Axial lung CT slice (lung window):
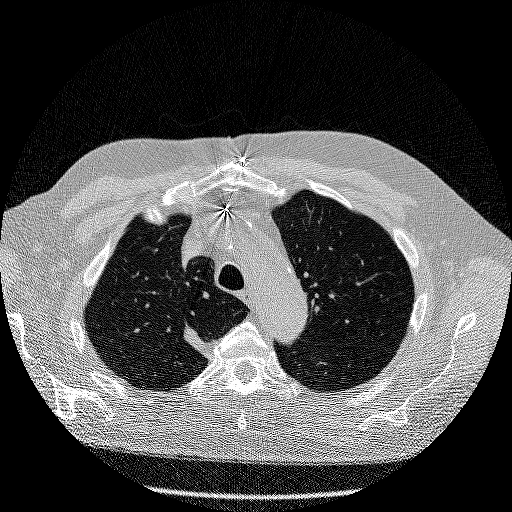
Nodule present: no